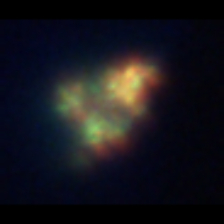
Taxon: Unknown_detritus
Group: Unknown